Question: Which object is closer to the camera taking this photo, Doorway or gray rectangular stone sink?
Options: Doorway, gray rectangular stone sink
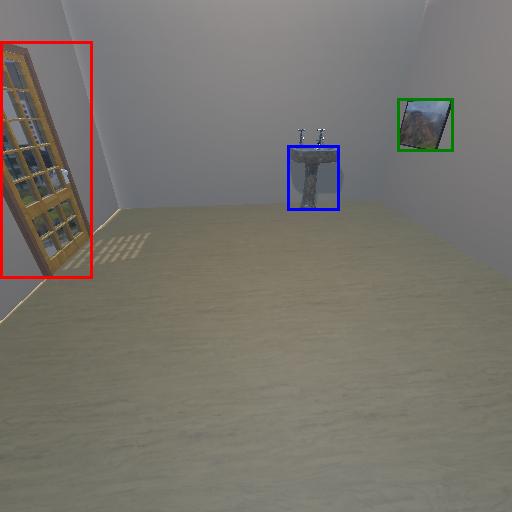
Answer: Doorway